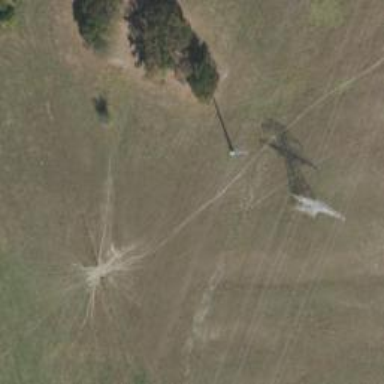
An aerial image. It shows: Power tower.